【题型】填空题　【知识点】解析几何　【难度】easy
设 \( P(x_0, y_0) \) 为抛物线 \( x^2 = 4y \) 上一点，其中 \( y_0 < 4 \)，\( F \) 为抛物线焦点，直线 \( l \) 方程为 \( y = 4 \)，\( PH \perp l \)，\( H \) 为垂足，则 \( |PF| + |PH| = \underline{\quad\quad} \).
【解答】
【答案】5

【分析】利用抛物线定义将抛物线上的点到焦点的距离转化为到准线的距离即可.

【详解】因为抛物线 \( x^2 = 4y = 2 \times 2y \)，所以其焦点 \( F(0,1) \)，准线方程为 \( y = -1 \)，
根据抛物线定义可知 \( |PF| = |PE| \)，又因为直线 \( l \) 方程为 \( y = 4 \)，
所以 \( |PF| + |PH| = |PE| + |PH| = |EH| = 5 \)

故答案为：5.

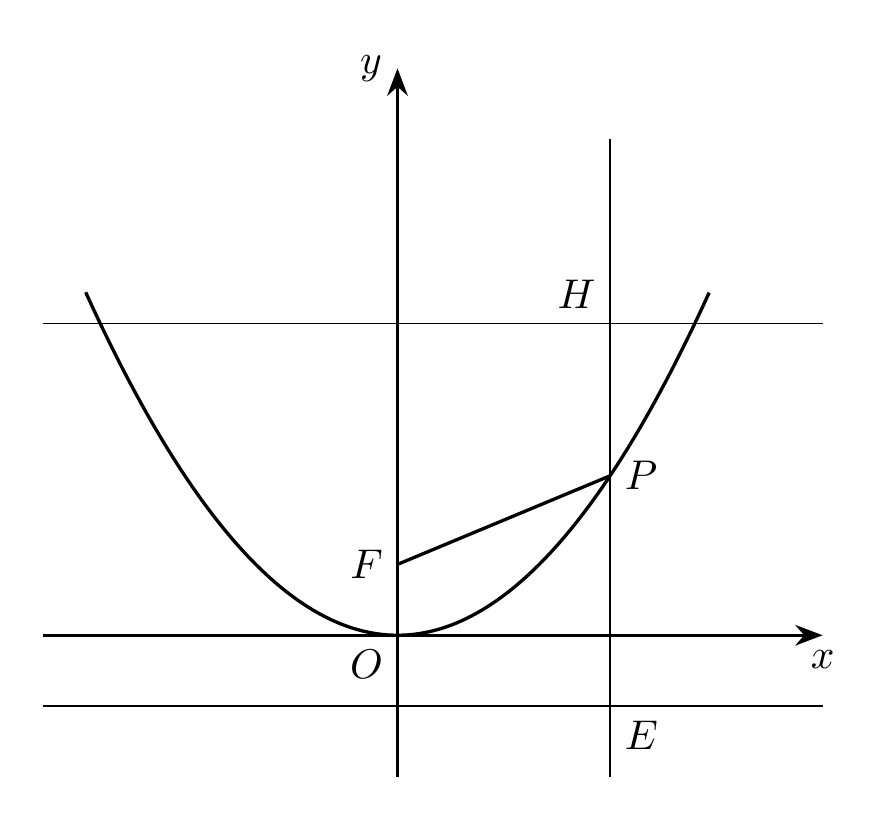